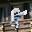
Label: 8